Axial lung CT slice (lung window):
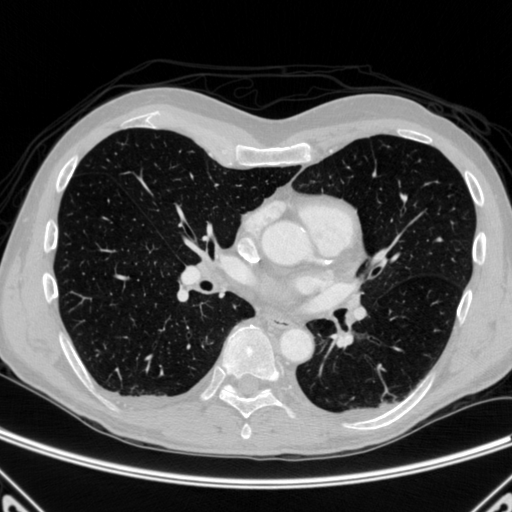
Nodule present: no